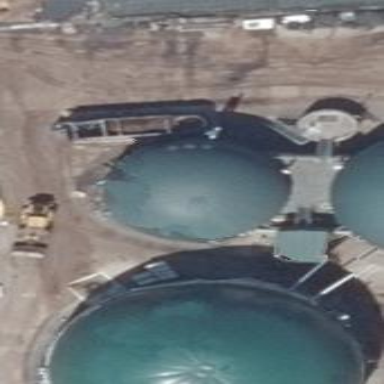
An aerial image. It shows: Digester building.